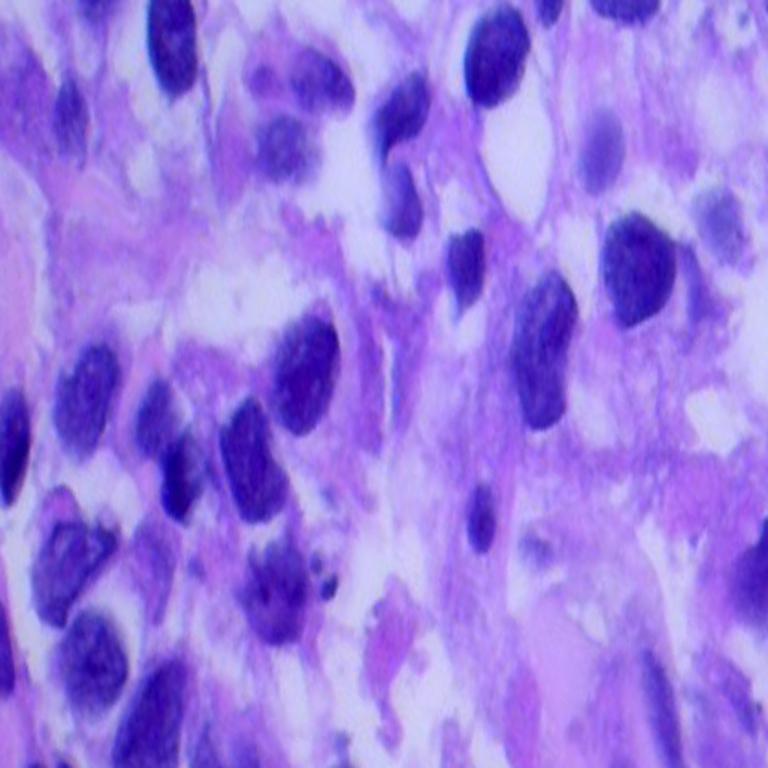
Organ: lung
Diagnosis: adenocarcinomas